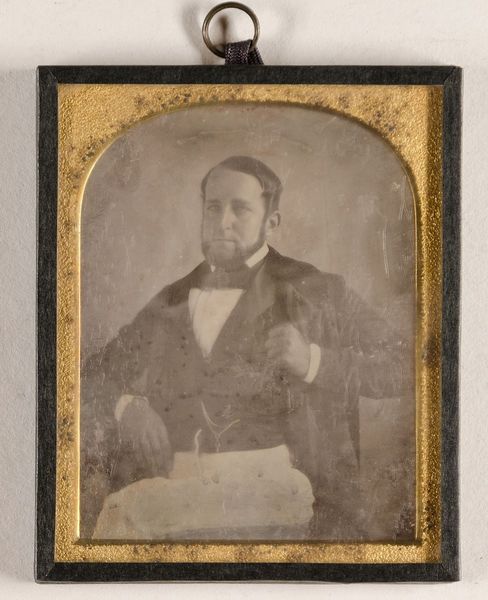
Titel: C. August Gültzow aus Bahia
Standort: Hamburg
Institution: Museum für Kunst und Gewerbe Hamburg
Schlagwörter: mann, bart, portrait, figur, foto, fotografie, photographie, photo, lichtbild, daguerreotypie, bildwerke, angewandte und bildende kunst, hessische systematik, porträt, porträtfotografie, porträtphotographie, hüftbild